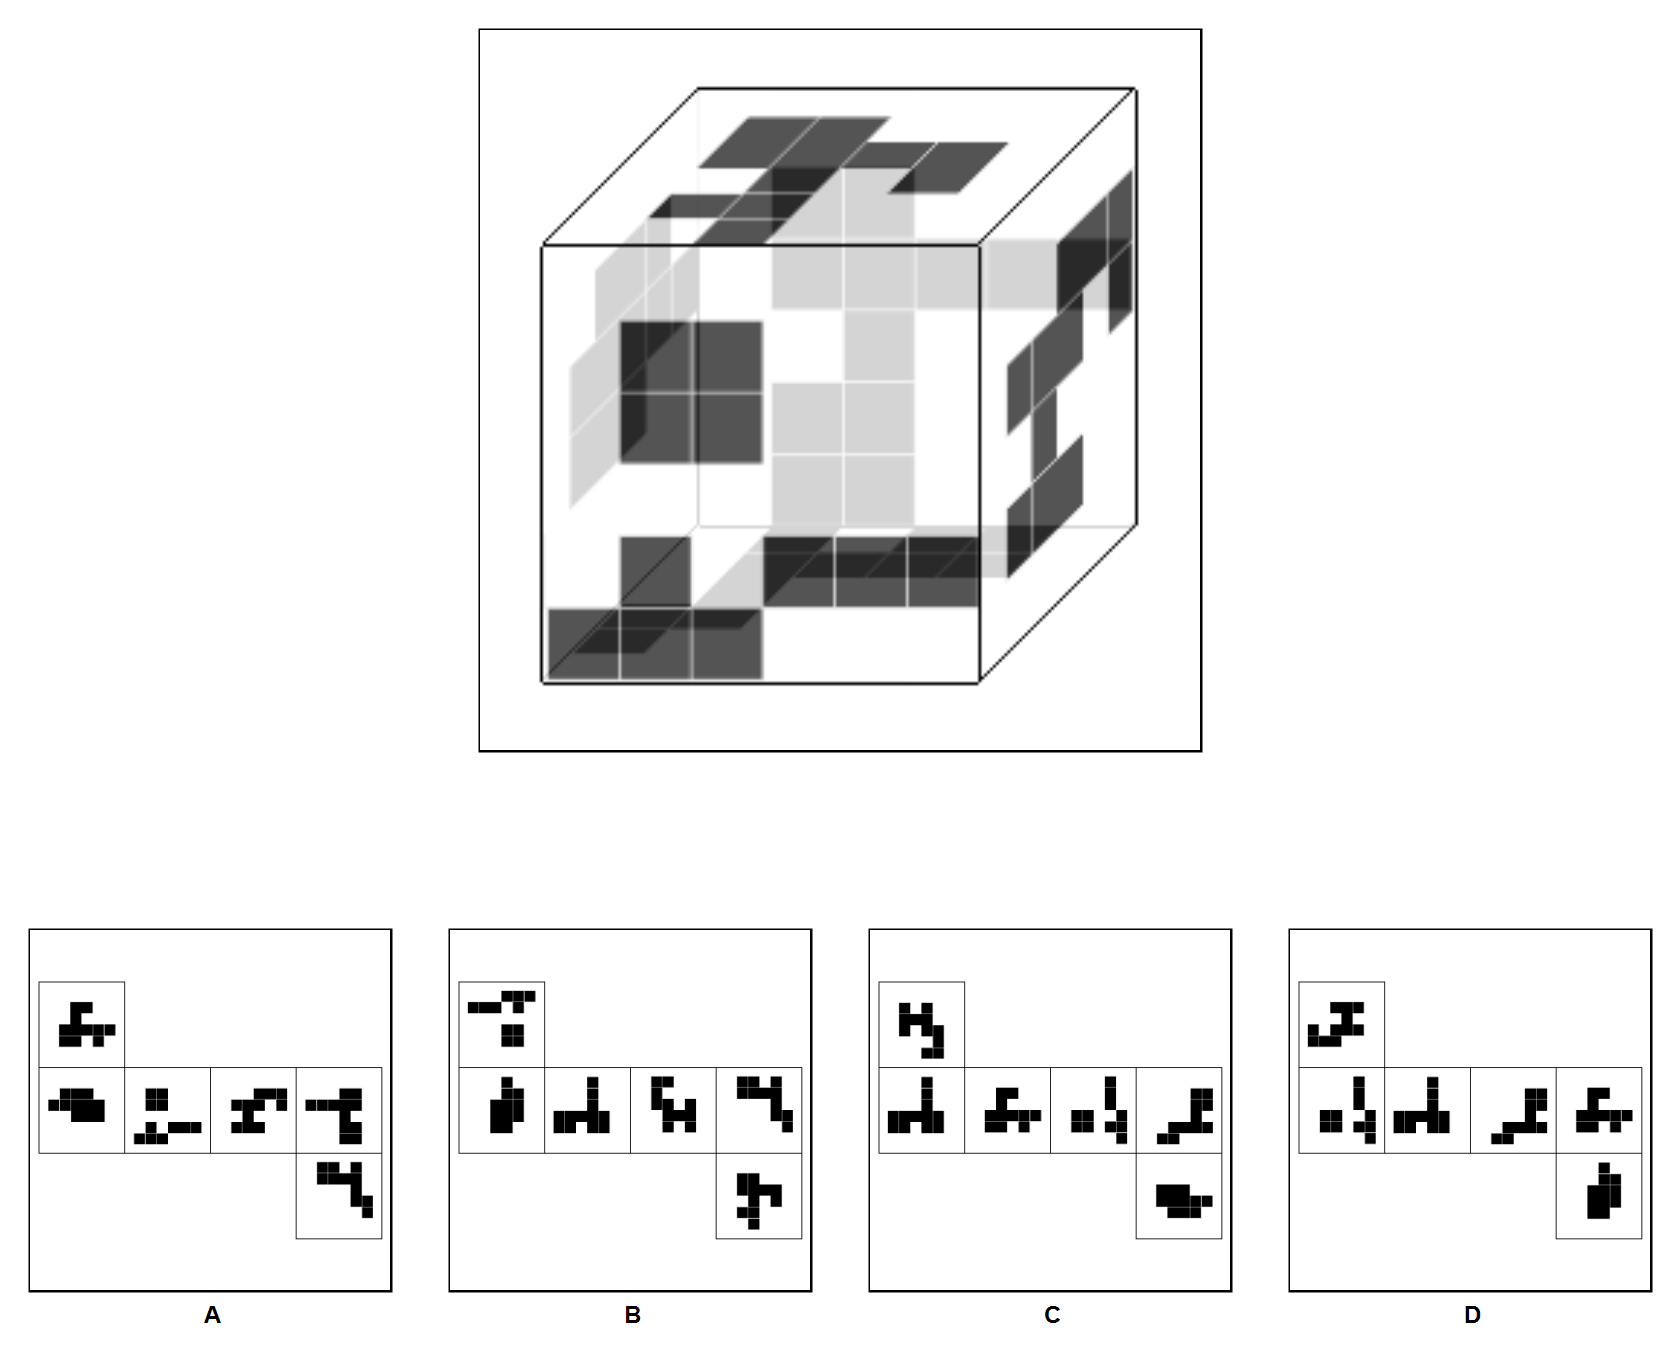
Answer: A